Question: This is the error i get when I press the button.

---
I'm using Vegas background slider and I'm trying to add the pause and next function onto my web page. According to the documentation (<URL>;' should trigger each action. I've tried to do add this below the slider javascript on my webpage:
'''
<script>
function myFunction()
{
$.vegas('pause');
}
</script>
<button onclick="myFunction()">Pause slideshow</button>
'''
But with no successes. Below is the entire slideshow code:
'''
<script>
$.vegas('slideshow', { delay: 4000,
backgrounds: [
{ src: 'IMGSRC', fade: 1000 },
{ src: 'IMGSRC', fade: 1000 },
{ src: 'IMGSRC', fade: 1000 },
{ src: 'IMGSRC', fade: 1000 },
// { src: 'IMGSRC', fade: 1000 },
// { src: 'IMGSRC', fade: 1000 },
],
walk: function(step) {
//alert('Ndeg' + step + ' is now displayed');
// get a handle on the sidebar
var $sidebar = $('div.sidebar');
// change menu color
switch (step) {
case 0: <?php if( get_field('bild1_gogray', $originalid) ){echo 'goGray($sidebar);' ;}else{echo 'goWhite($sidebar);' ;} ?> break;
case 1: <?php if( get_field('bild2_gogray', $originalid) ){echo 'goGray($sidebar);' ;}else{echo 'goWhite($sidebar);' ;} ?> break;
case 2: <?php if( get_field('bild3_gogray', $originalid) ){echo 'goGray($sidebar);' ;}else{echo 'goWhite($sidebar);' ;} ?> break;
case 3: <?php if( get_field('bild4_gogray', $originalid) ){echo 'goGray($sidebar);' ;}else{echo 'goWhite($sidebar);' ;} ?> break;
// case 4: <?php if( get_field('bild5_gogray', $originalid) ){echo 'goGray($sidebar);' ;}else{echo 'goWhite($sidebar);' ;} ?> break;
// case 5: <?php if( get_field('bild6_gogray', $originalid) ){echo 'goGray($sidebar);' ;}else{echo 'goWhite($sidebar);' ;} ?> break;
default: goWhite($sidebar); break;
}
}
})('overlay');
function goGray($sidebar){
$(document).ready(function() {
// This will fire when document is ready:
$(window).resize(function() {
// This will fire each time the window is resized:
if($(window).width() > 640) {
$sidebar.removeClass('white').addClass('gray');
} else {
$sidebar.removeClass('white').addClass('gray');
}
}).resize(); // This will simulate a resize to trigger the initial run.
});
$('#logo_white').hide();
$('#logo_gray').show();
}
function goWhite($sidebar){
$(document).ready(function() {
// This will fire when document is ready:
$(window).resize(function() {
// This will fire each time the window is resized:
if($(window).width() > 640) {
$sidebar.removeClass('gray').addClass('white');
} else {
$sidebar.removeClass('gray').addClass('gray');
}
}).resize(); // This will simulate a resize to trigger the initial run.
});
$('#logo_gray').hide();
$('#logo_white').show();
}
</script>
'''
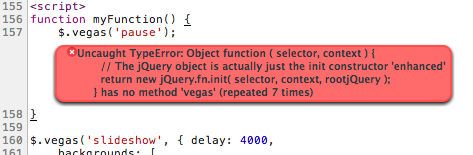
Answer: In your page, you load jQuery twice:
'''
<script type='text/javascript' src='http://ajax.googleapis.com/ajax/libs/jquery/1.8.3/jquery.min.js?ver=3.8.1'></script>
...
<script src="/wp-content/themes/forsbergform.se/js/jquery.js"></script>
'''
Remove the second line and it should work.